Interaction volume radius: 5 \u00c5
Interaction volume height: 30 \u00c5
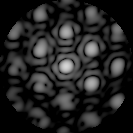
Disorder parameter: 0.2282